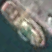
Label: Towing_vessel